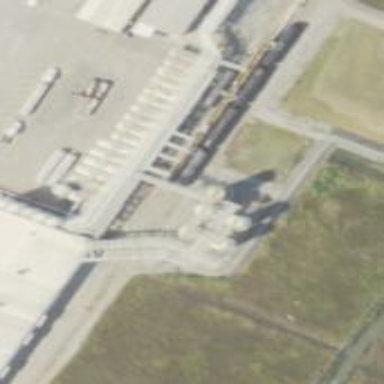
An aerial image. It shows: Rail spur service.